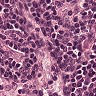
Metastatic tissue present: no